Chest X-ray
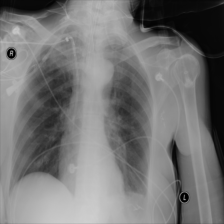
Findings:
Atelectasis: negative
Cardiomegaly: negative
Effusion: negative
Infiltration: negative
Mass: negative
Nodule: negative
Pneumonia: negative
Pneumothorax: negative
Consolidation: negative
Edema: negative
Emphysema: negative
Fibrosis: negative
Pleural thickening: negative
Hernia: negative